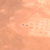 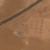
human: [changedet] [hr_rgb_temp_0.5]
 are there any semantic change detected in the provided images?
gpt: A big diagonal road has been built in the desert.